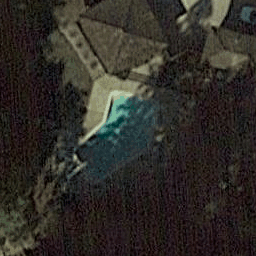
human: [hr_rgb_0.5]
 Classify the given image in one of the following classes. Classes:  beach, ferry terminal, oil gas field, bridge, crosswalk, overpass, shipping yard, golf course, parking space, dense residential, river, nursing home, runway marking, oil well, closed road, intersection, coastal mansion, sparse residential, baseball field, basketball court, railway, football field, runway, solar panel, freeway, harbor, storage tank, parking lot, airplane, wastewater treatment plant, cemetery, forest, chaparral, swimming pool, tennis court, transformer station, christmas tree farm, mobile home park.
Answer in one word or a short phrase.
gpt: swimming pool